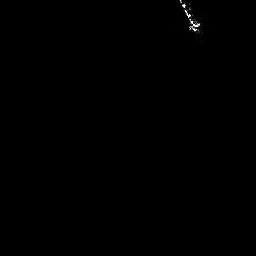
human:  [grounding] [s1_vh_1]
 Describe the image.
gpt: In the satellite image, there is  <ref>1 medium ship </ref> <box>[[68, 0, 78, 12, 0]]</box> located at top right.